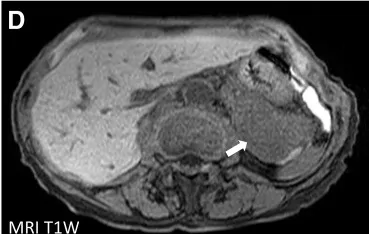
CT and MRI. MRI showed hypointensity of the tumor on T1-weighted images.
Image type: radiology (mri)